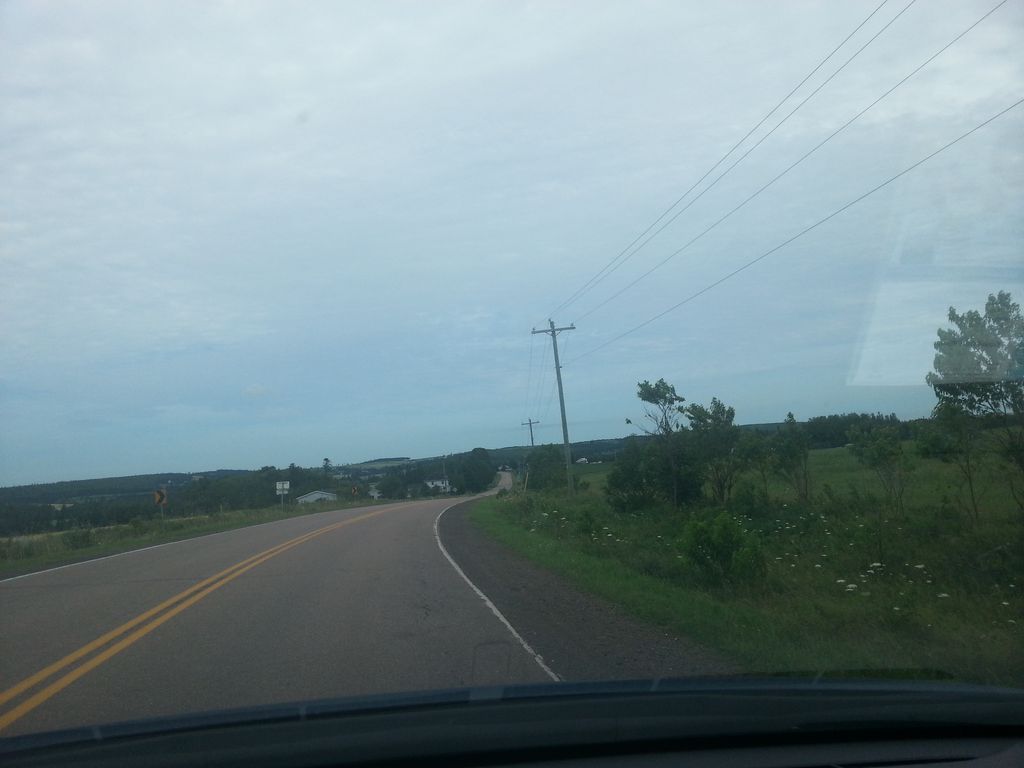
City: charlottetown